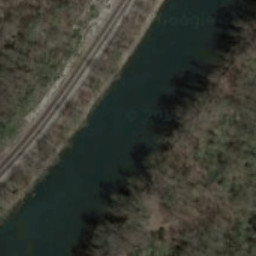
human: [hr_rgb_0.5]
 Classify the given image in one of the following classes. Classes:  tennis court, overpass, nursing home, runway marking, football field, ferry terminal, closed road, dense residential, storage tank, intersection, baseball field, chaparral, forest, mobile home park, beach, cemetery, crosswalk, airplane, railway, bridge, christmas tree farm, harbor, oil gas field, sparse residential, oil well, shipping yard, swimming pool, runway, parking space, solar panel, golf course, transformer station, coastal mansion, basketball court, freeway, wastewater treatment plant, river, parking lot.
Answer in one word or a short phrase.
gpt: river